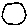
Label: circle